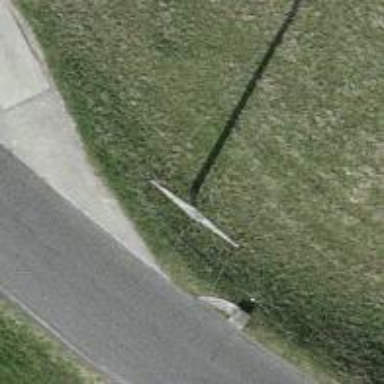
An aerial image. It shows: Concrete power pole.